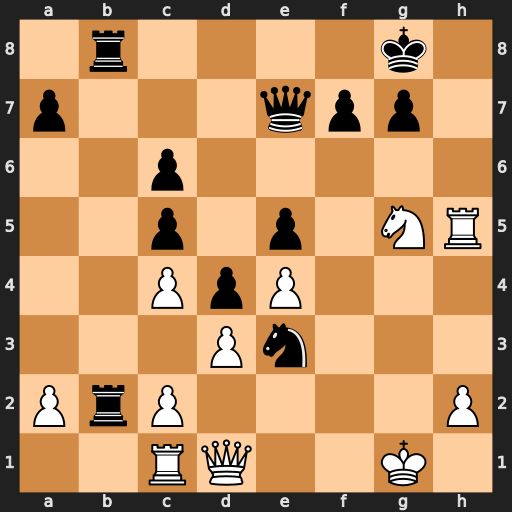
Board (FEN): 1r4k1/p3qpp1/2p5/2p1p1NR/2PpP3/3Pn3/PrP4P/2RQ2K1
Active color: w
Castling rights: -
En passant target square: -
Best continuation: Rh8+ Kxh8 Qh5+ Kg8 Qh7+ Kf8 Qh8#